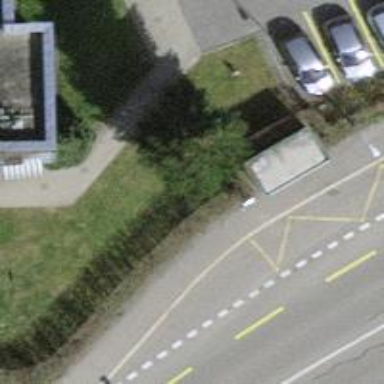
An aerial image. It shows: Platform with shelter for public transport.